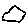
Label: hexagon